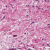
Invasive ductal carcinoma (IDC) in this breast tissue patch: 0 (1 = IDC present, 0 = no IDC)